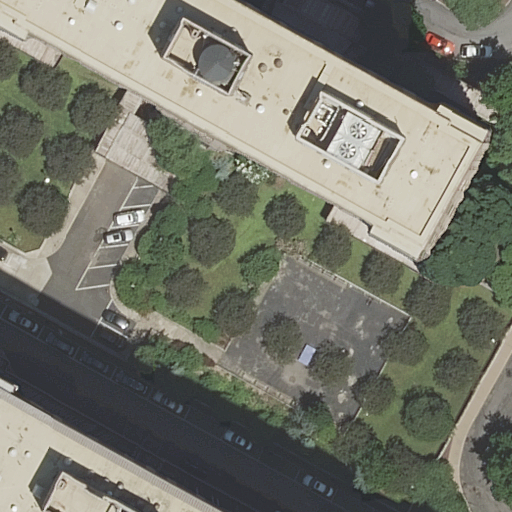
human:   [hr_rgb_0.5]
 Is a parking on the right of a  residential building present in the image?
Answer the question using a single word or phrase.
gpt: yes

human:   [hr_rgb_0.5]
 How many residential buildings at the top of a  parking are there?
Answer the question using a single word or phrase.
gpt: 1

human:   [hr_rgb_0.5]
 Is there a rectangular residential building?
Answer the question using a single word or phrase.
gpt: yes

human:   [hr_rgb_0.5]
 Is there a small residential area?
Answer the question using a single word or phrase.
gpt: no

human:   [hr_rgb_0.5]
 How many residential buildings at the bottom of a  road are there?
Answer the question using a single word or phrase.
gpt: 1

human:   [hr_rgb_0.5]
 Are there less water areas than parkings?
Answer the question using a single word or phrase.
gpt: yes

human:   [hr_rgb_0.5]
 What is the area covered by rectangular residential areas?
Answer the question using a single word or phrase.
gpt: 4420m2

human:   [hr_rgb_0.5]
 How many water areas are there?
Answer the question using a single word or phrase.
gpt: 0

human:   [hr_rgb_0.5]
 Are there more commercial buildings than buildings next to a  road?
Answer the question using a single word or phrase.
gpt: no

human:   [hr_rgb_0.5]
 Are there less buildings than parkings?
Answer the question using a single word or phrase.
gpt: no

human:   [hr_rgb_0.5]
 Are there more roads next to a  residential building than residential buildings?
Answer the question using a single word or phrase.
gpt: yes

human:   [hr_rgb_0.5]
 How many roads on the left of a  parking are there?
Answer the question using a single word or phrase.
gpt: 2

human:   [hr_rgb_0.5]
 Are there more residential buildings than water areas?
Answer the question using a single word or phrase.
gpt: yes

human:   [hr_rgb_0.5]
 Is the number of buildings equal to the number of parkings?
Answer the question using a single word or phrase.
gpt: yes

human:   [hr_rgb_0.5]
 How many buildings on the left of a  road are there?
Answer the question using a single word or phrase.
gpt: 2

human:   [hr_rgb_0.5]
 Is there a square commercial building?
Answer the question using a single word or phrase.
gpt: no

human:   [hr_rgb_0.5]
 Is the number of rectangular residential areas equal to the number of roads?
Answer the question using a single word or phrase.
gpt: no

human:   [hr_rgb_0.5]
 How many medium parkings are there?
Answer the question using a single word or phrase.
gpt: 1

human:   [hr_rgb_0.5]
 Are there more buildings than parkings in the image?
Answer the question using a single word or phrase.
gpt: no

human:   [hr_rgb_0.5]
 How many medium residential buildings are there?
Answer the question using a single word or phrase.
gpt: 0

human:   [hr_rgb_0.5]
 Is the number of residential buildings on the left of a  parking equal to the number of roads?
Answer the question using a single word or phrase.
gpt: no

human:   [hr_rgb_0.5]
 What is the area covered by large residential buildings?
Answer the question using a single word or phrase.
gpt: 0m2

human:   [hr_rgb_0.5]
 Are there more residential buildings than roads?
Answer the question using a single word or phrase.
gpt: no

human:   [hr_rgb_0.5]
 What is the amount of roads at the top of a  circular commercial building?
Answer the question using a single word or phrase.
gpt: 0

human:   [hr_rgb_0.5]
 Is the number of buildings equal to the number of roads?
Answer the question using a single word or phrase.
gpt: no

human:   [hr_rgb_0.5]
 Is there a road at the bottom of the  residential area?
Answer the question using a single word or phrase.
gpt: yes

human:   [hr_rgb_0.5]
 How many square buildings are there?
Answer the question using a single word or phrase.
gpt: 0

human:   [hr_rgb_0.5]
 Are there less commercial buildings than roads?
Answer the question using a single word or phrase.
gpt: yes

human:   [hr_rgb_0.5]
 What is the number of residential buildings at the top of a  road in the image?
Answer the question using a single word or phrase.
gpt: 1

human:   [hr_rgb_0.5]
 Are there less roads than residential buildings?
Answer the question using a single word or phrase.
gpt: no

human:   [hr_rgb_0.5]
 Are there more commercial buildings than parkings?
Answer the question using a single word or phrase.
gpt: no

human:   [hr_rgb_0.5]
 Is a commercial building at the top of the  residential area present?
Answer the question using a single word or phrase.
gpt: no

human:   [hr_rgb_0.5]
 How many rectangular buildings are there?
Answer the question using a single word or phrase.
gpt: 2

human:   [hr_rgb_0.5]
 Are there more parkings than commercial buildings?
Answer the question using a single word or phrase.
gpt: yes

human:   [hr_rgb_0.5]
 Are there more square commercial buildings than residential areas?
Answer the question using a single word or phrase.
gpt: no

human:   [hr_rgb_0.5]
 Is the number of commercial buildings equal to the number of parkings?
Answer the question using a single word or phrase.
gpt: no